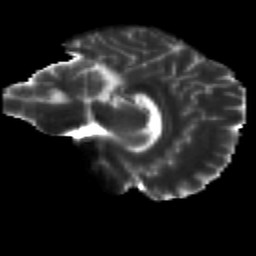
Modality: T2w
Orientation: sagittal
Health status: healthy
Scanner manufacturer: siemens
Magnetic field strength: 3 T
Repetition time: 12 s
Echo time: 0.092 s